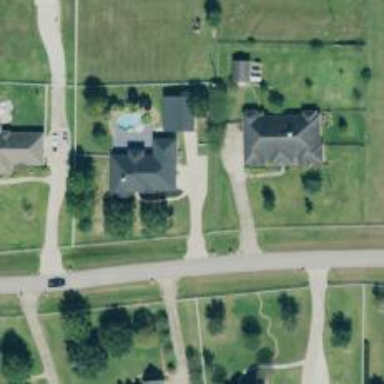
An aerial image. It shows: Driveway.